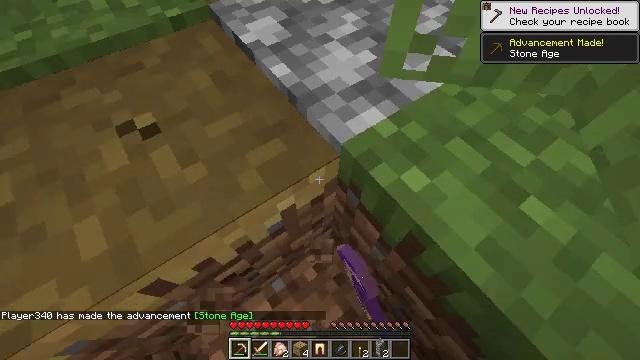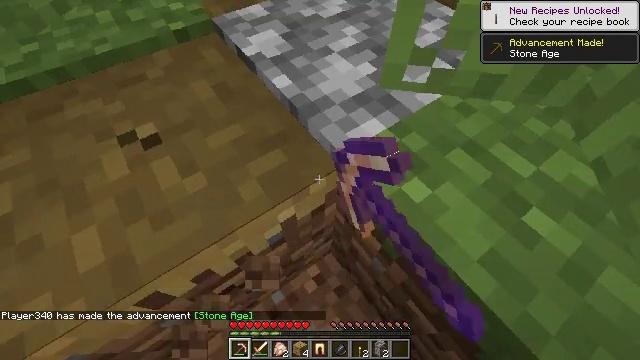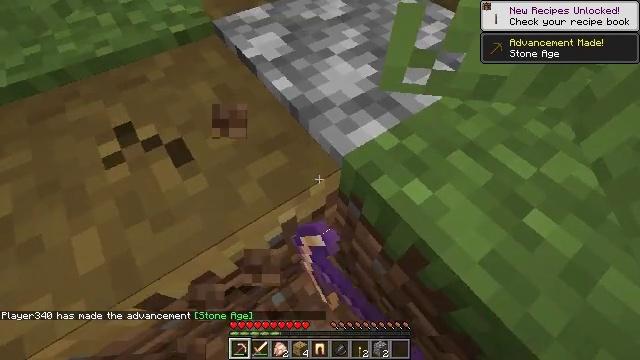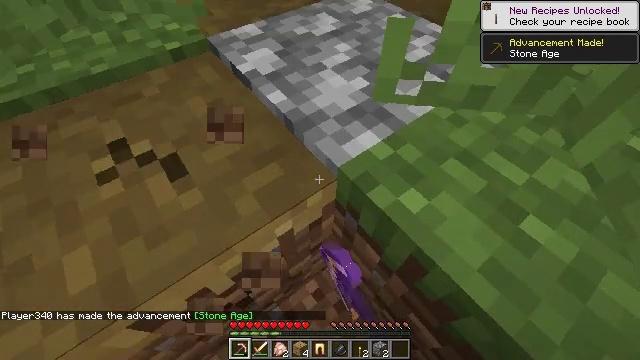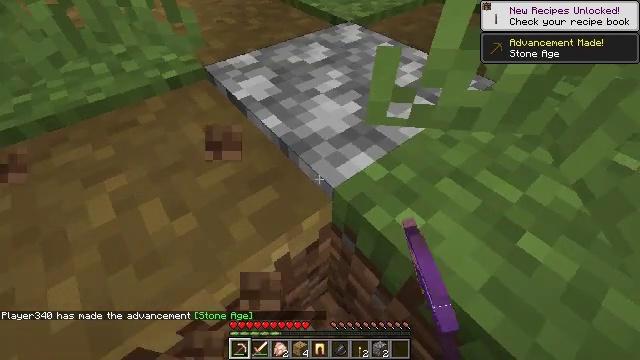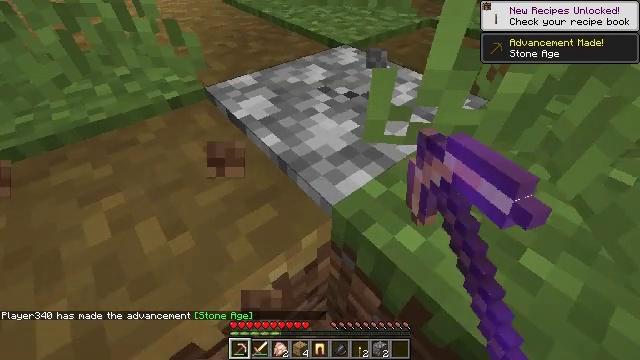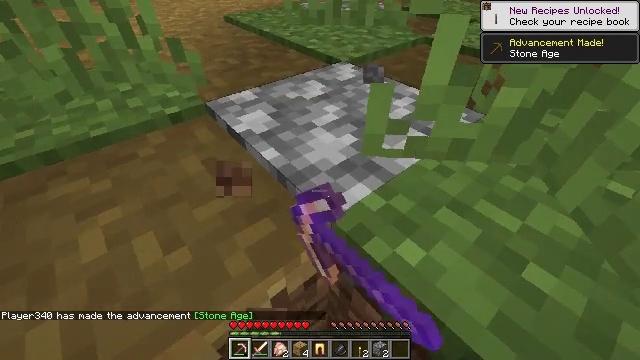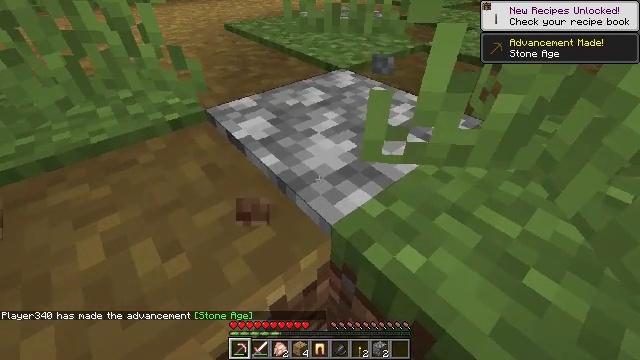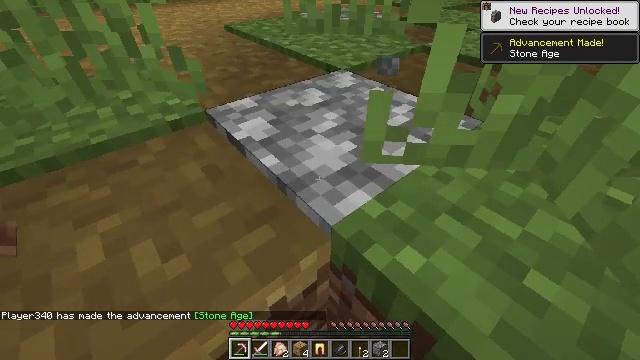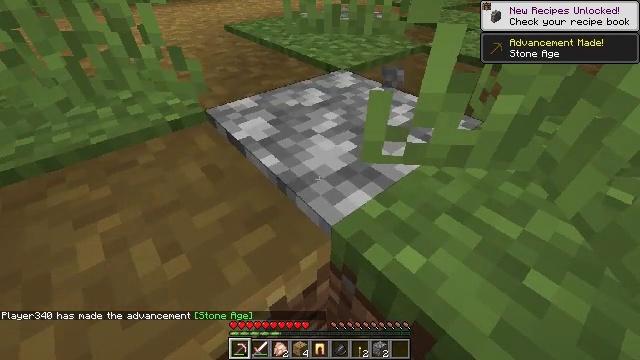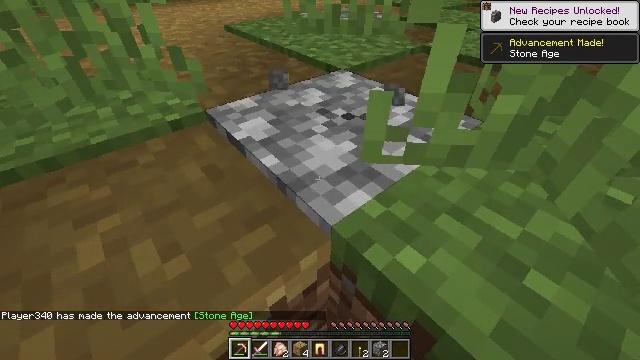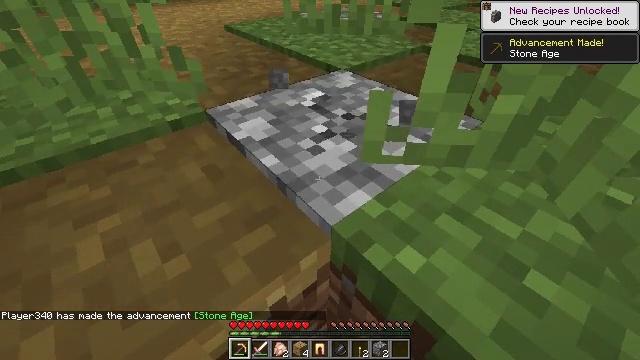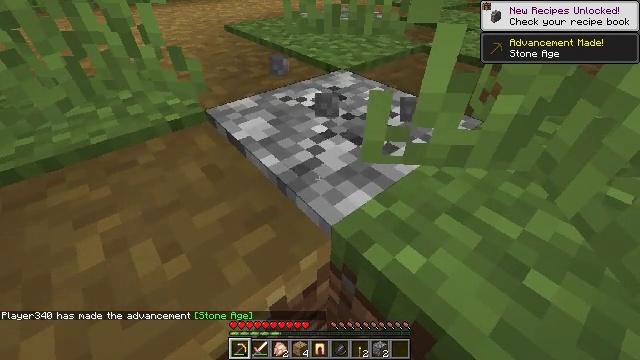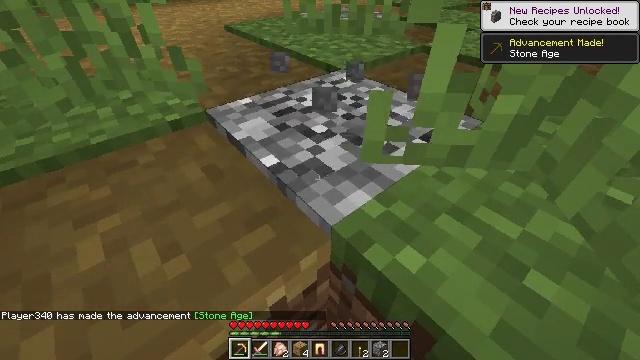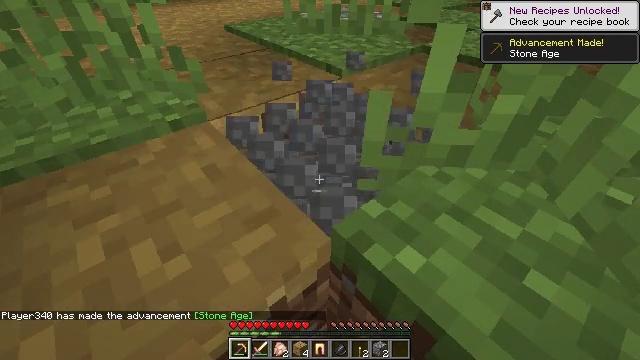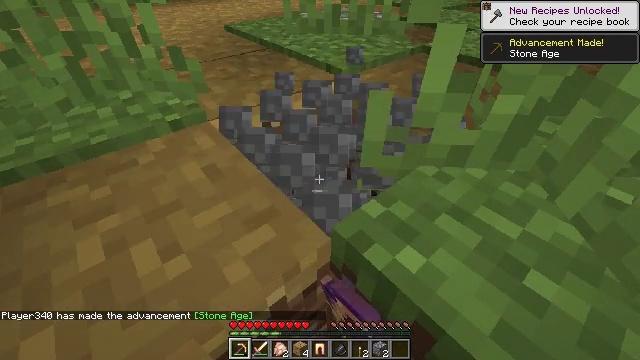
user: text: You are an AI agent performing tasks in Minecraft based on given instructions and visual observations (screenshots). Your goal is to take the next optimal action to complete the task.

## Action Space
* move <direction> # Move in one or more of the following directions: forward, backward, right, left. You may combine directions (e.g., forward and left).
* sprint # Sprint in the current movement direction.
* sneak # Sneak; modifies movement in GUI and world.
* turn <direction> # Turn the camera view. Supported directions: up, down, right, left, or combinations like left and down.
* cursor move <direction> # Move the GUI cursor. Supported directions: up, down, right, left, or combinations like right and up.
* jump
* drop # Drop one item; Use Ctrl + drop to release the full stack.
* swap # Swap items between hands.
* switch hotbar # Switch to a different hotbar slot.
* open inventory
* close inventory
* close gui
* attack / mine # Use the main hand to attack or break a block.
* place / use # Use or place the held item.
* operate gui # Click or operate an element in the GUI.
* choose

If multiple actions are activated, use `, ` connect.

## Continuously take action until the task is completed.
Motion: motion action
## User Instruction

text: Mine cobblestone underground.
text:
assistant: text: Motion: turn up, attack / mine
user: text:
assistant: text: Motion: attack / mine
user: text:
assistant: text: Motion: turn right and up, attack / mine
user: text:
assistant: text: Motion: turn right and up, attack / mine
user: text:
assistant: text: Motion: turn up, attack / mine
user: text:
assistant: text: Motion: turn up
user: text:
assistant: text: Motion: turn up
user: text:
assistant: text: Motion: no_op
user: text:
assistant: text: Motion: no_op
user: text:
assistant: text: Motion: attack / mine
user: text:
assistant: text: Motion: attack / mine
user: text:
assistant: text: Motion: attack / mine
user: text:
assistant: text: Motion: attack / mine
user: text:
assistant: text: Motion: attack / mine
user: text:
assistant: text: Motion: attack / mine
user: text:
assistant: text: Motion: attack / mine
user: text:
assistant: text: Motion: attack / mine
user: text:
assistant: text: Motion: attack / mine
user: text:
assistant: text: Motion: attack / mine
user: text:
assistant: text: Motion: attack / mine